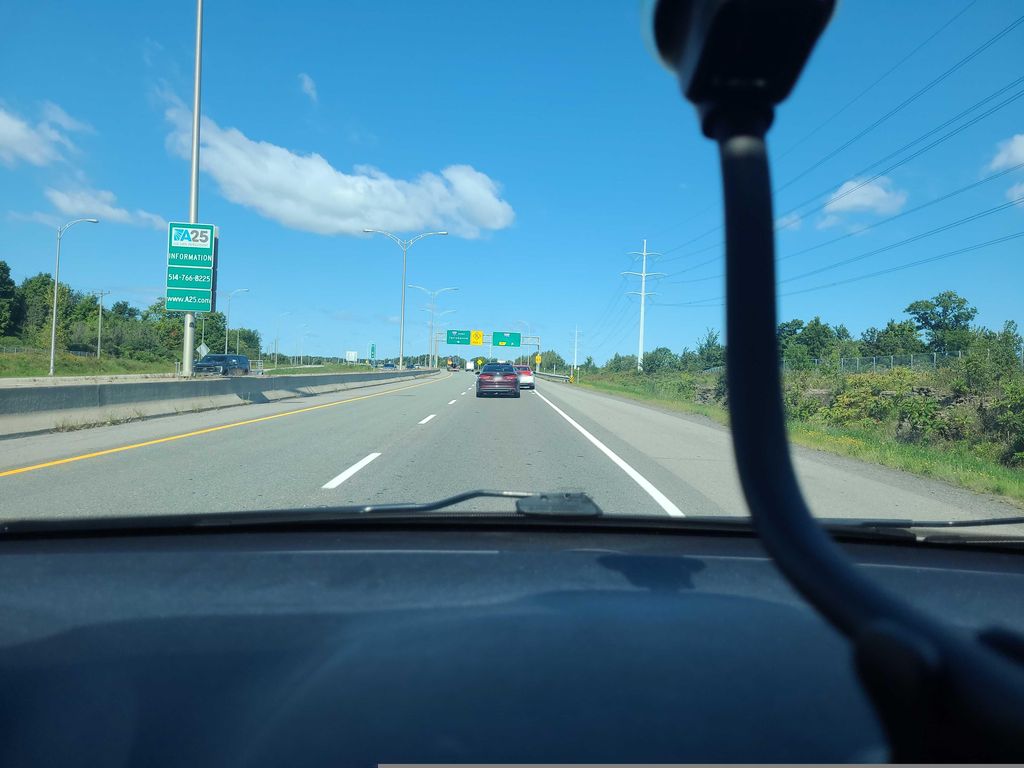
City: montreal